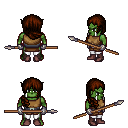
a pixel art fantasy rpg character, male body template, orc, green skin, leather chest armor, white pants, brown right-swept hairstyle, metal gloves, maroon shoes, spear, four views (front, back, left, right), 2x2 character sprite sheet, small pixel art, hard edges, no anti-aliasing